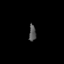
Tissue: lung
Cell type: Epithelial cells
Senescence score: 0.1945
Nuclear area (px): 113
Mean DAPI intensity: 85.018